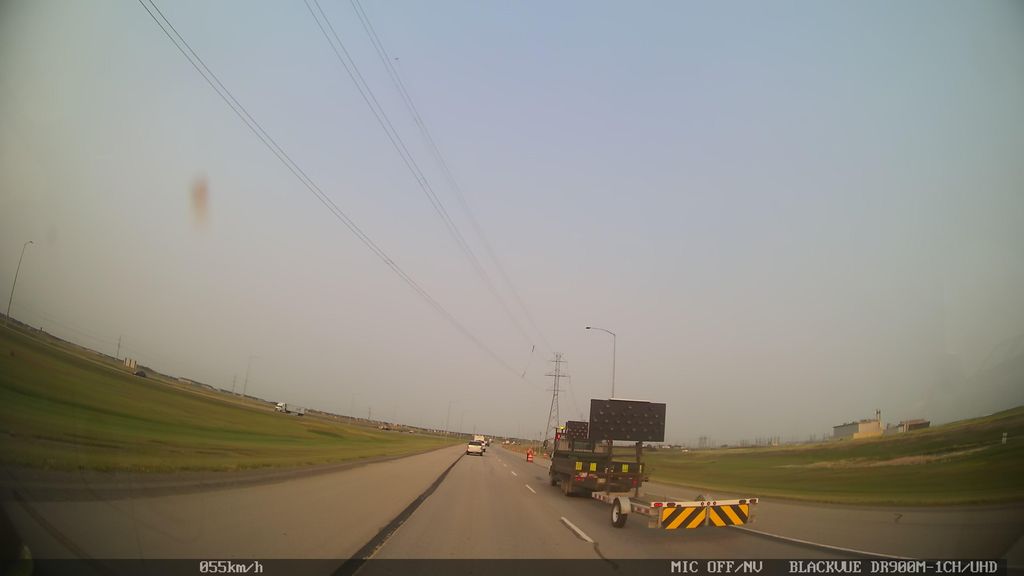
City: calgary